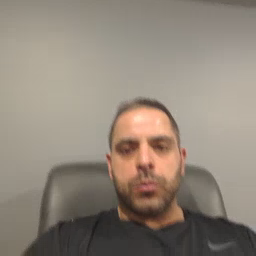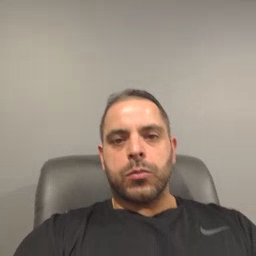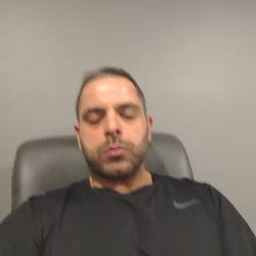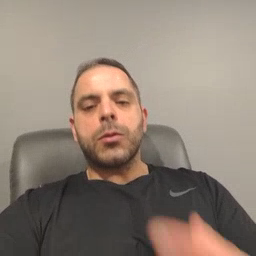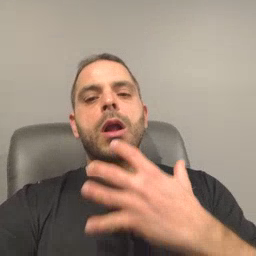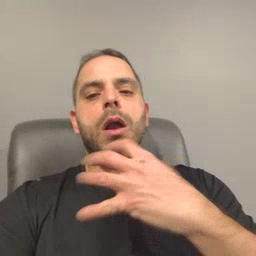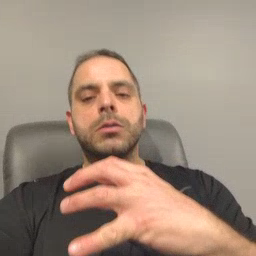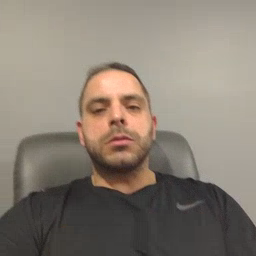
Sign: hot